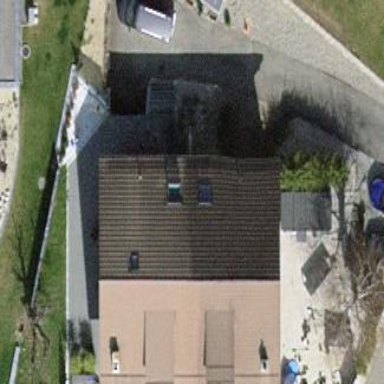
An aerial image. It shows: Detached building with gabled roof.